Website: walmart
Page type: billing-address
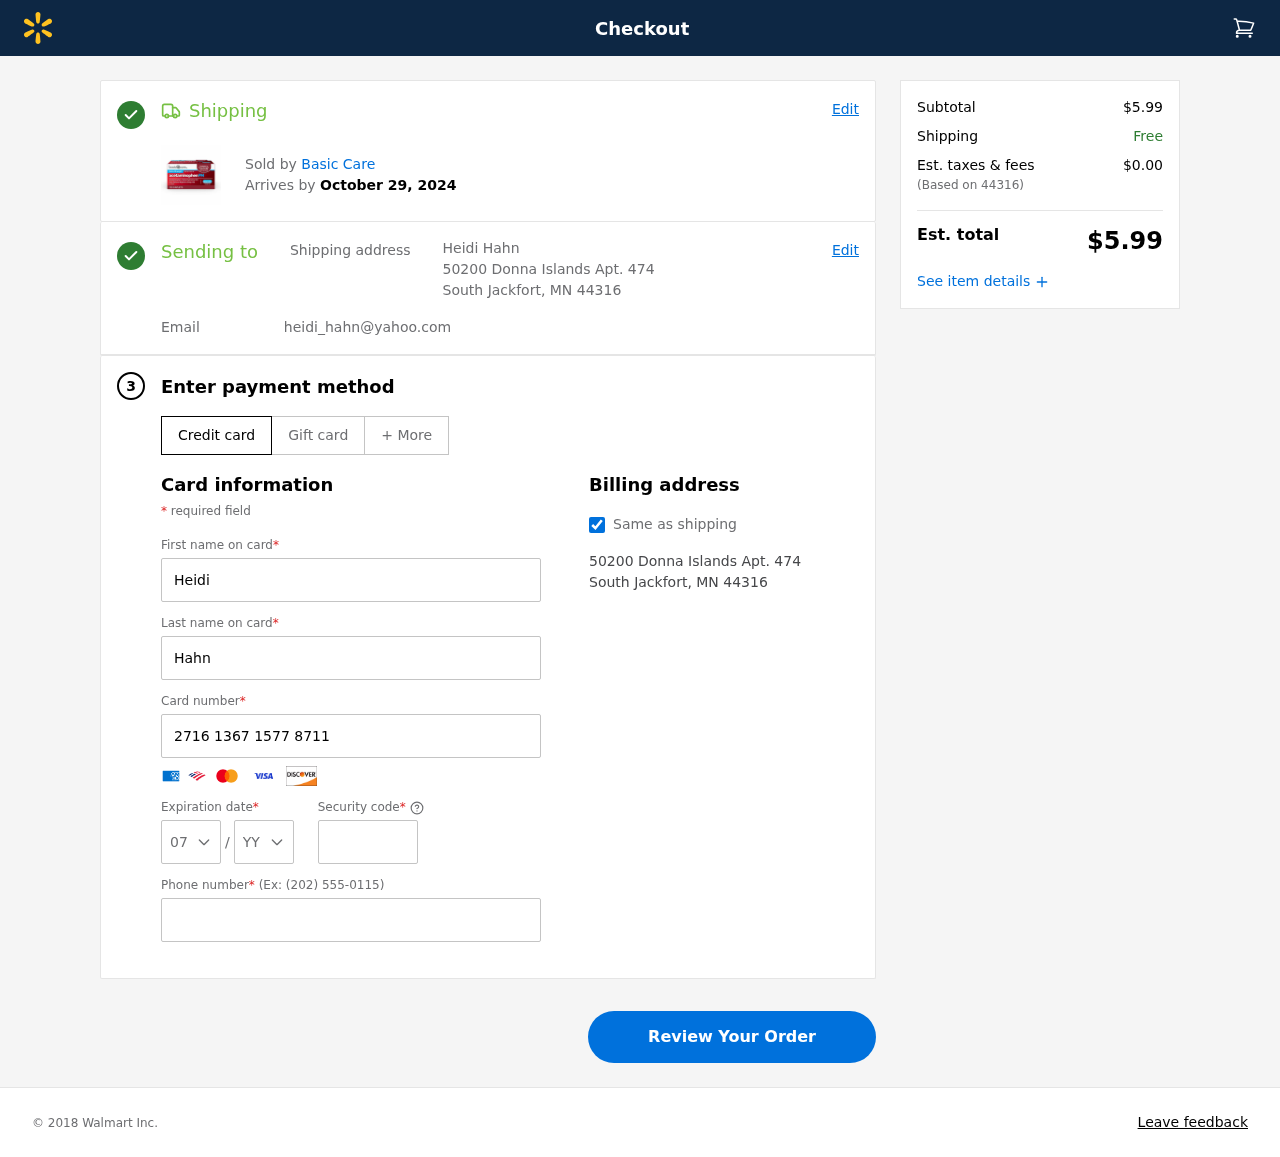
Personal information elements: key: PII_CARD_CVV
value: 121
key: PII_CARD_EXPIRY_MONTH
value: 07
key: PII_CARD_EXPIRY_YEAR
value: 28
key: PII_CARD_NUMBER
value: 2716 1367 1577 8711
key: PII_CITY_STATE_ZIP
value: South Jackfort, MN 44316
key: PII_EMAIL
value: heidi_hahn@yahoo.com
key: PII_FIRSTNAME
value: Heidi
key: PII_FULLNAME
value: Heidi Hahn
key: PII_LASTNAME
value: Hahn
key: PII_PHONE
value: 7757242149
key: PII_POSTCODE
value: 44316
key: PII_STREET
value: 50200 Donna Islands Apt. 474
Product elements: key: PRODUCT1_BRAND
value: Basic Care
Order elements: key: ORDER_DELIVERY_DATE
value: October 29, 2024
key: ORDER_SUBTOTAL
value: $5.99
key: ORDER_TAX
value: $0.00
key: ORDER_TOTAL
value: $5.99